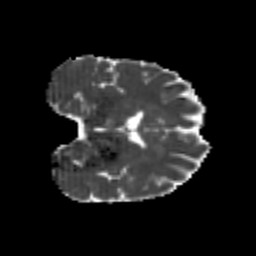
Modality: MD
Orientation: coronal
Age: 26
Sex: female
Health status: healthy
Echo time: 0.074 s